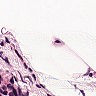
Metastatic tissue present: no